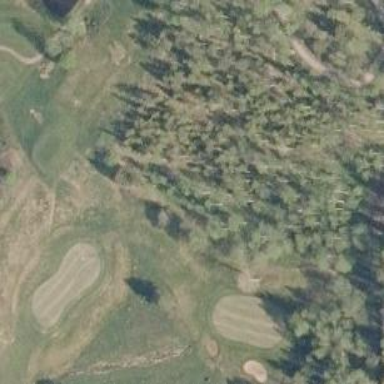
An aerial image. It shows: Golf fairway surrounded by grass.